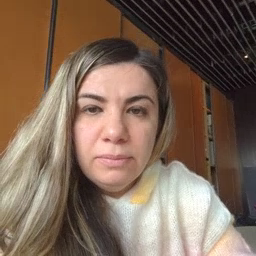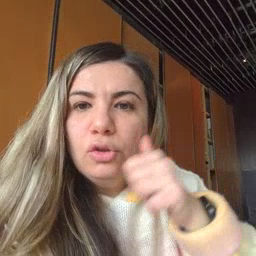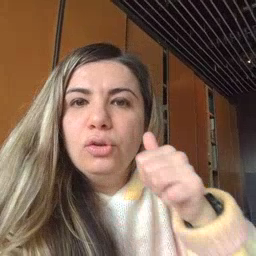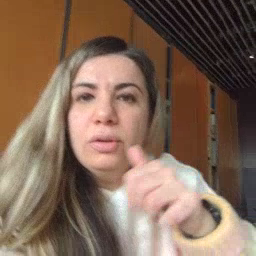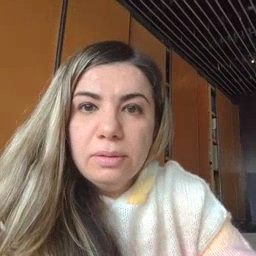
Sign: girl